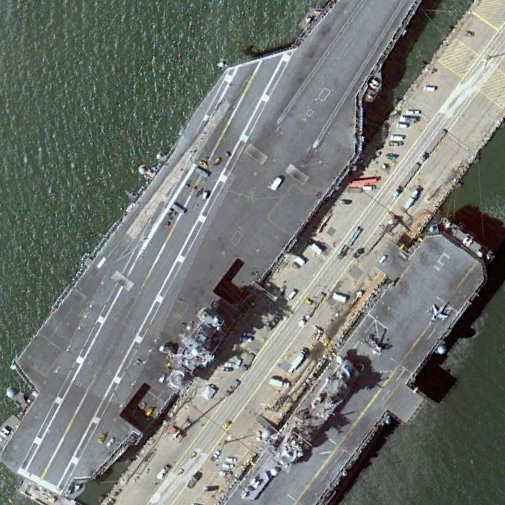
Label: aircraft_carrier